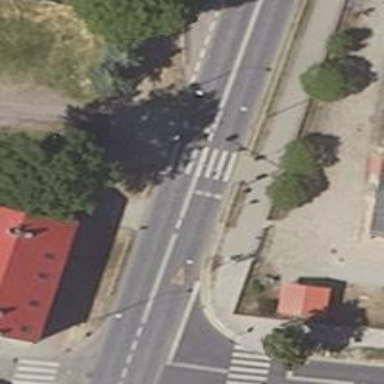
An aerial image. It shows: Road crossing with traffic signals.